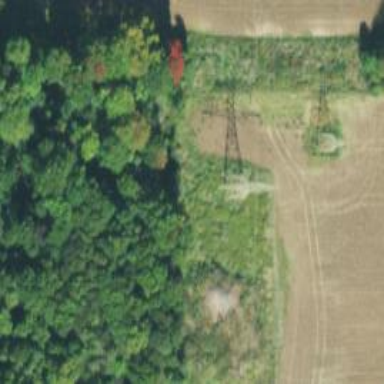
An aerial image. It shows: Lattice structure tower.